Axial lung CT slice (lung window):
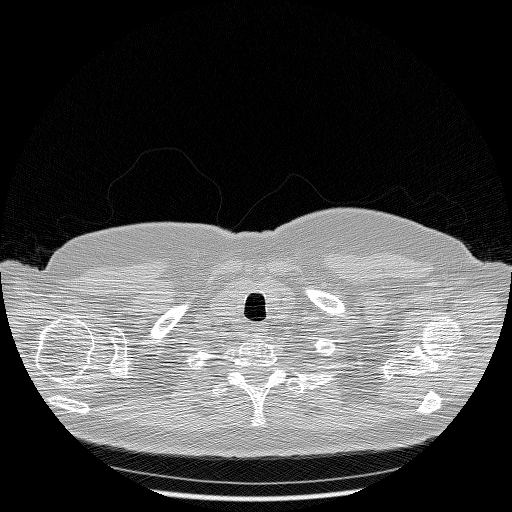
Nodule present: no